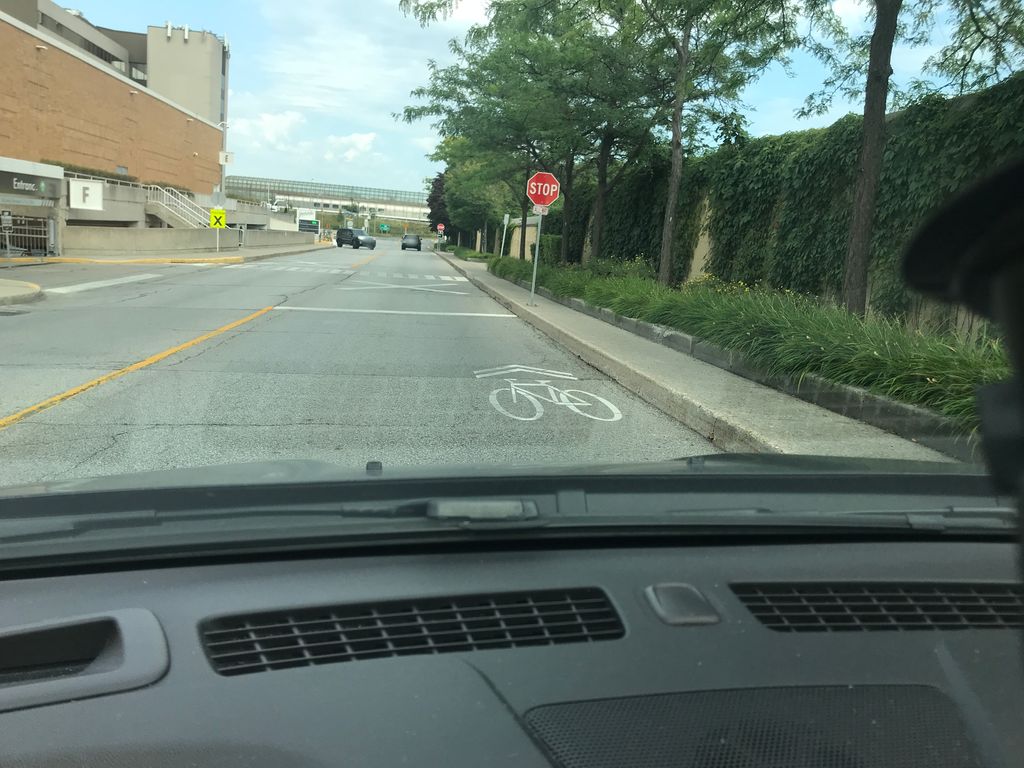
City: toronto